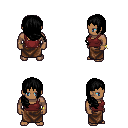
a pixel art fantasy rpg character, male body template, human, dark skin, maroon pirate shirt, robe skirt, black right-swept hairstyle, bracelets, four views (front, back, left, right), 2x2 character sprite sheet, small pixel art, hard edges, no anti-aliasing